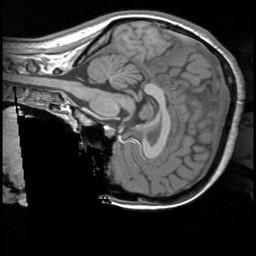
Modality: T1w
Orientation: sagittal